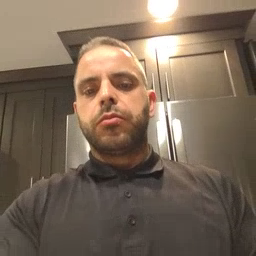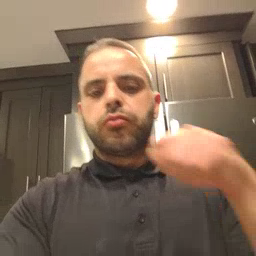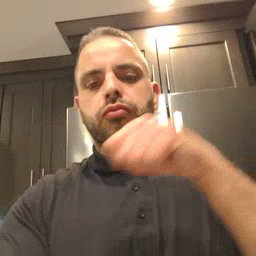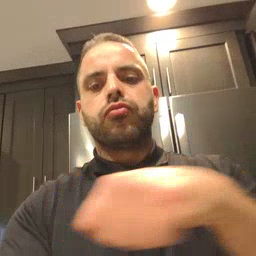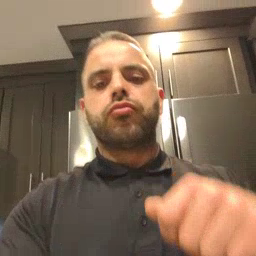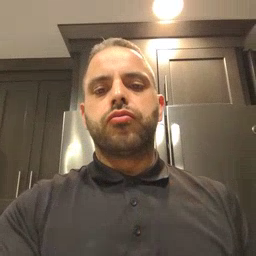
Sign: toothbrush